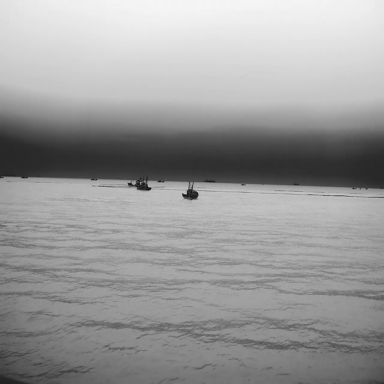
There are ten bulk_carriers in the infrared image.